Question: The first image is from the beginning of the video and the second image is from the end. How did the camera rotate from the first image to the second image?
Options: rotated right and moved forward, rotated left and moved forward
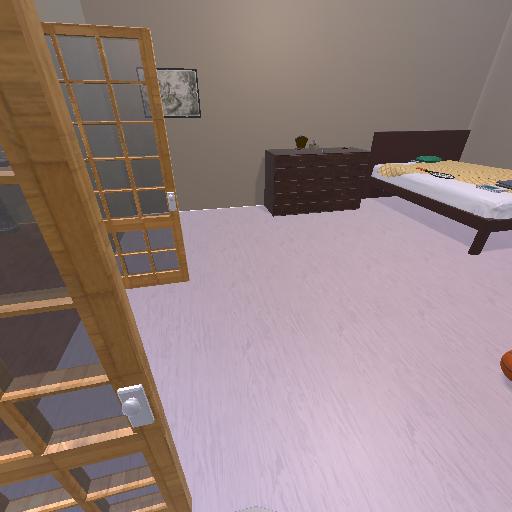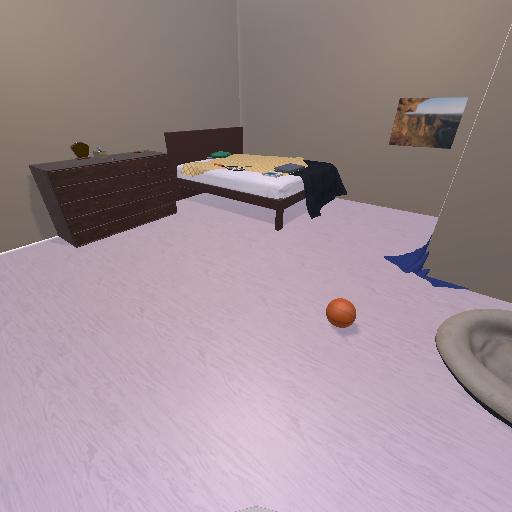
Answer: rotated right and moved forward